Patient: sex M, age 55
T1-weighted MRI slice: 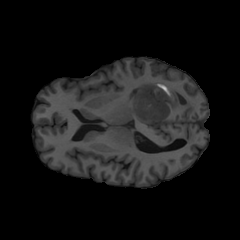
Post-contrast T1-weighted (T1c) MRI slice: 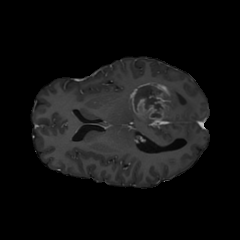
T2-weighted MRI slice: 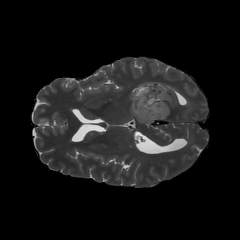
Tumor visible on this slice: yes
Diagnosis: Glioblastoma, IDH-wildtype
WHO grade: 4